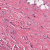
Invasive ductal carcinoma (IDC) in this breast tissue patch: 0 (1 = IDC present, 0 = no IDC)